Question: I'm trying to learn about ML and I tried to make a simple linear model, but when I run it, loss comes out as null:

So I tried to find whats the problem about. If I print first 10 y_pred, only about 17 of them have numbers, the rest of them are null. Maybe im doing something wrong, please help.
'''
import torch
from torch.utils.data import TensorDataset, DataLoader
import torch.nn as nn
import numpy as np
#Input (temp, rainfall, humidity)
inputs = np.array([[73, 67, 43], [91, 88, 64], [87, 134, 58], [102, 43, 37], [69, 96, 70], [73, 67, 43], [91, 88, 64], [87, 134, 58], [102, 43, 37], [69, 96, 70], [73, 67, 43], [91, 88, 64], [87, 134, 58], [102, 43, 37], [69, 96, 70]], dtype='float32')
#Target (apples, oranges)
targets = np.array([[56, 70], [81, 101], [119, 133], [22, 37], [103, 119], [56, 70], [81, 101], [119, 133], [22, 37], [103, 119], [56, 70], [81, 101], [119, 133], [22, 37], [103, 119]], dtype='float32')
inputs = torch.from_numpy(inputs)
targets = torch.from_numpy(targets)
#Define datasets
train_ds = TensorDataset(inputs, targets)
train_ds[0:3]
#Hyperparameters
batch_size = 5
num_epochs = 100
learning_rate = 0.01
train_dl = DataLoader(dataset=train_ds, batch_size=batch_size, shuffle=True)
model = nn.Linear(3,2) #inputs(temp, rainfall, humidity) , targets(apples, oranges)
loss_f = nn.MSELoss()
optimizer = torch.optim.SGD(model.parameters(), lr=learning_rate)
for epoch in range(num_epochs):
for xb, yb in train_dl:
y_pred = model(xb)
loss = loss_f(y_pred, yb)
loss.backward()
optimizer.step()
optimizer.zero_grad()
if(epoch+1) % 10 == 0:
print(f'epoch = {epoch+1}/{num_epochs}, loss = {loss.item():.4f}')
print(f'Final loss = {loss.item():.4f}')
'''
edit:
'y_pred.shape = torch.Size([5, 2]), yb.shape = torch.Size([5, 2])'
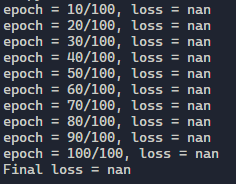
Answer: It is not about the Loss function. Your model is predicting 'Nan' and 'Infy' numbers. Possible solution
- 'learning_rate = 0.001'- 'batch_size = 2'- -